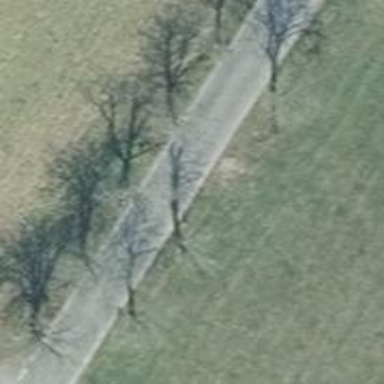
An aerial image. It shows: Avenue lined with broadleaved deciduous trees.